Question: I have the following dataset showing fiscal period, product and sum of transactions:
'''
app$FISCAL_PERIOD <-c(201604,201604,201604,201605,201605,201605,201606,201606,201606,201607,201607,201607,201608,201608,201608,201609,201609,201610,201610,201611,201611)
app$Product <- c("Product 1","Product 3","Other","Product 1","Product 3","Other","Product 1","Product 3","Other","Product 1","Product 3","Other","Product 1","Product 3","Other","Product 2","Product 3","Product 2","Product 3","Product 2","Product 3")
app$sum_trans<-c(78,23410,1946,84,29532,417,16,30364,129,305,32386,584,424,20873,274,20,20929,470,19261,10,6131)
'''
I have plotted this as a dodged bar chart in ggplot2. Ggplot is automatically assigning colours to each fill so that each fiscal period is a different colour.
'''
ggplot(data = app, aes(x = Product, y = sum_trans, fill = as.factor(FISCAL_PERIOD))) +
geom_bar(stat="identity", position="dodge", colour="black")
'''

What I need is to show each product having the same colour and the fill variable not affecting the chart.
I.e. I would like all product 1 fiscal period data to be one colour and all product 3 fiscal period data to be another.
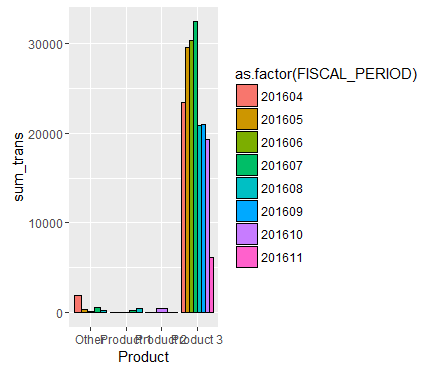
Answer: You can set the fill variable as 'product' as that defines the color you want and specify an additional group variable as 'FISCAL_PERIOD' so that each bar will still be segmented by year:
'''
ggplot(data = app, aes(x = Product, y = sum_trans, fill = Product, group = FISCAL_PERIOD)) +
geom_bar(stat="identity", position="dodge", colour="black")
'''
<URL>